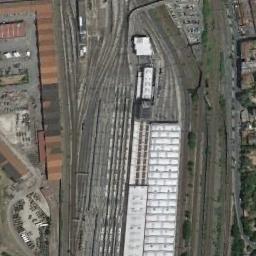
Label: railway_station